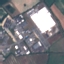
Label: Industrial